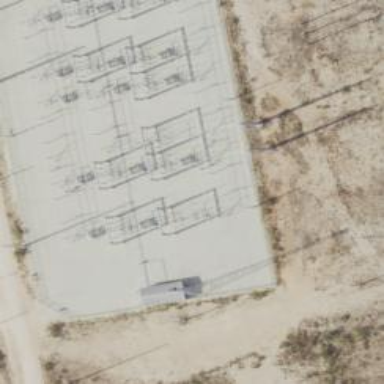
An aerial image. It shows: Switch for power supply.